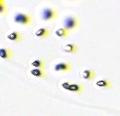
Label: Phaeocystis